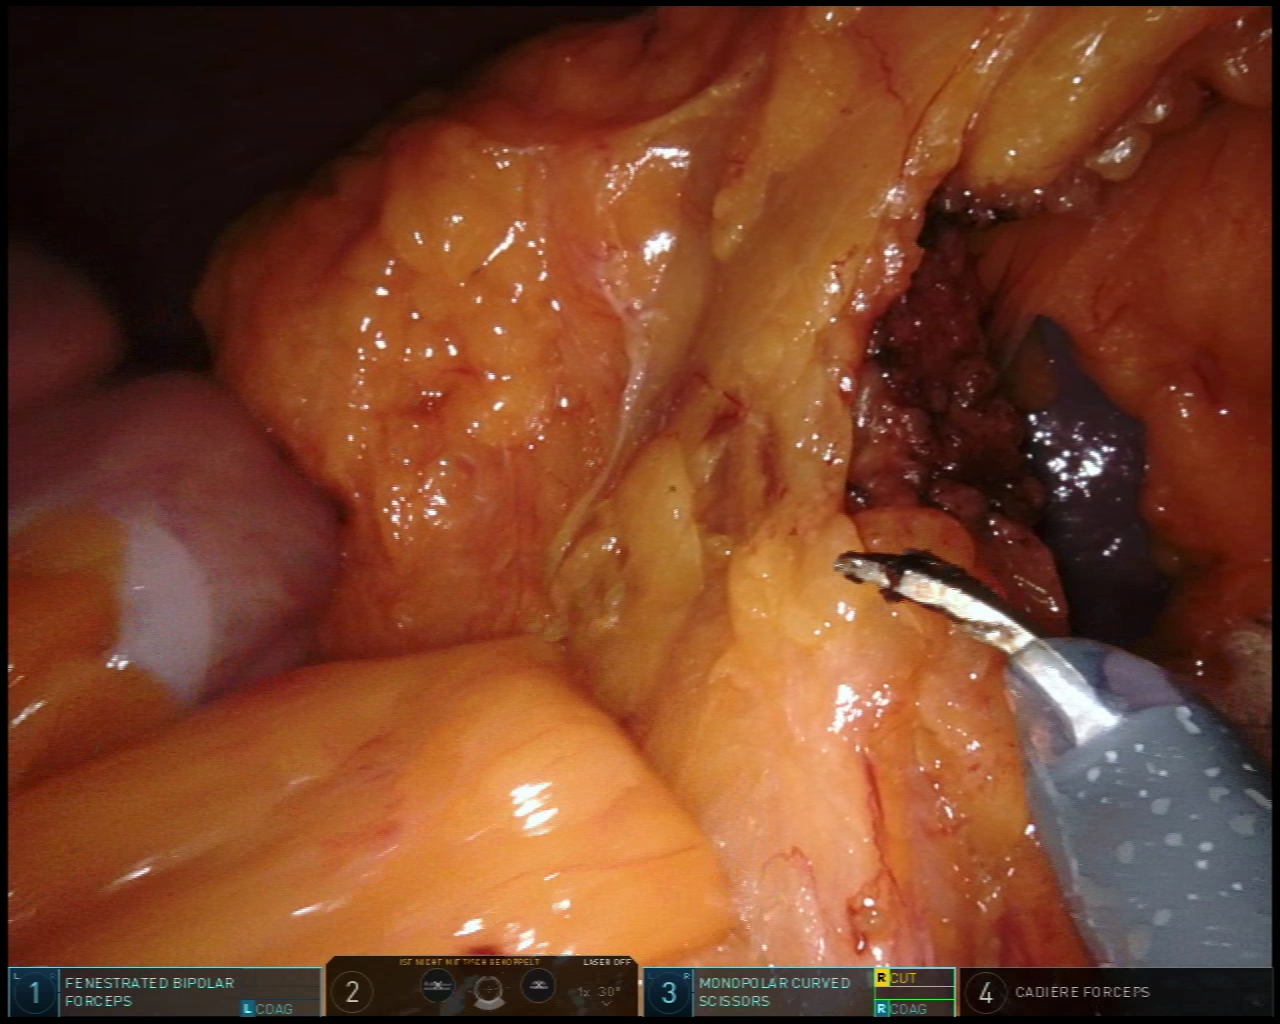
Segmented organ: spleen
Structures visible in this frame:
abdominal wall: yes
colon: yes
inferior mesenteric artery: no
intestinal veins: no
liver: no
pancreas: no
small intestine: no
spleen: yes
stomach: no
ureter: no
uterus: no
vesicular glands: no